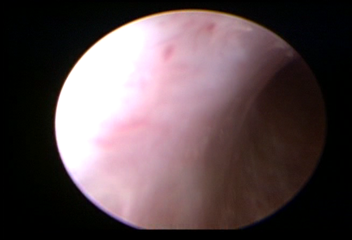
Modality: WLC
Class: Normal mucosa
Bladder cancer association: No